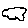
Label: cloud